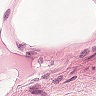
Metastatic tissue present: no